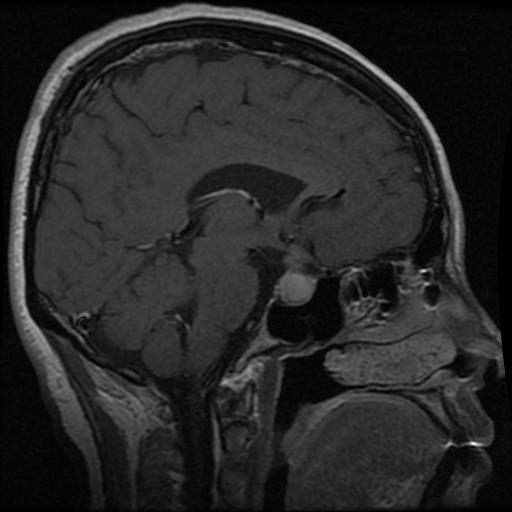
Label: pituitary